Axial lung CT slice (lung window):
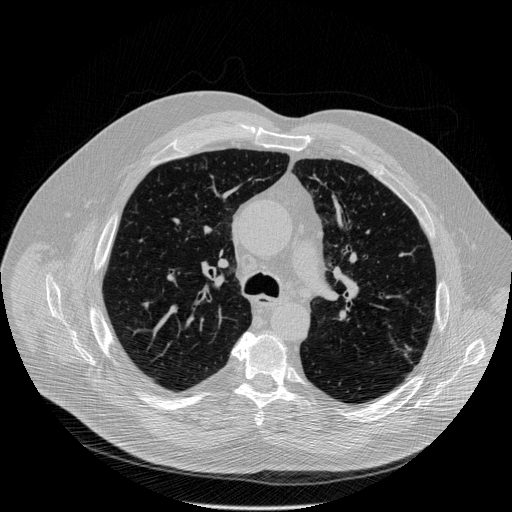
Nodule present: no